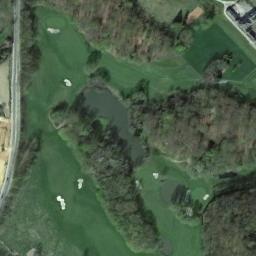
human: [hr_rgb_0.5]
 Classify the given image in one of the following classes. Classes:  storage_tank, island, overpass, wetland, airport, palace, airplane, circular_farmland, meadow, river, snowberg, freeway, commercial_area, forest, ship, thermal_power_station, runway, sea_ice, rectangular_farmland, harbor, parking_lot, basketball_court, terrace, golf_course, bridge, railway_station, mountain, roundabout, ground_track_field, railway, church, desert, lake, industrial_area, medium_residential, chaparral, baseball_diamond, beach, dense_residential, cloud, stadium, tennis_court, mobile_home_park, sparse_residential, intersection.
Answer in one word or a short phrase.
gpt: golf_course